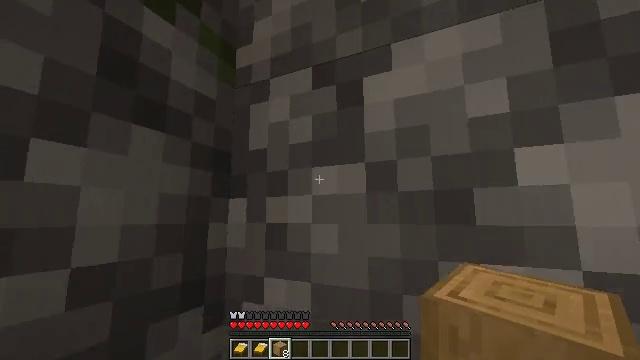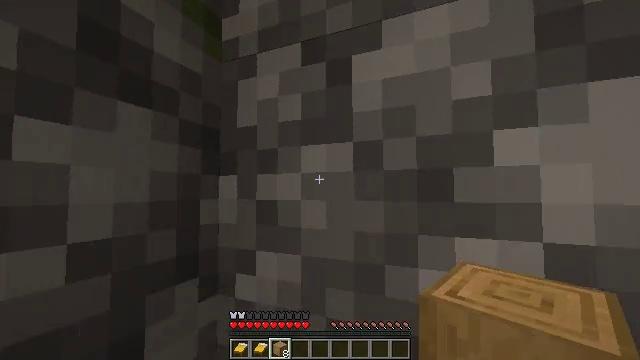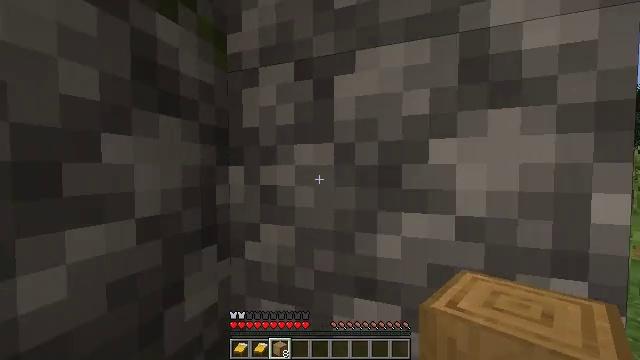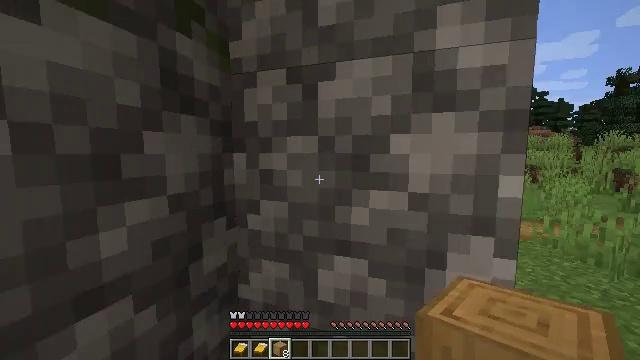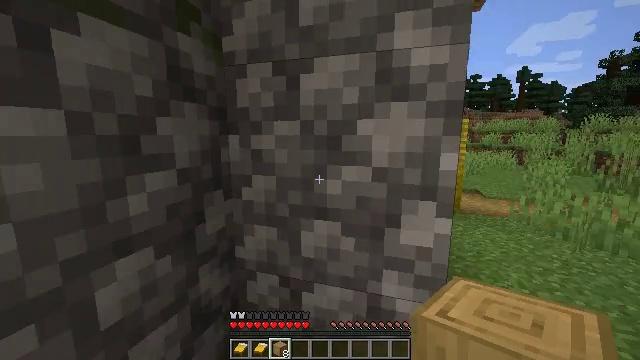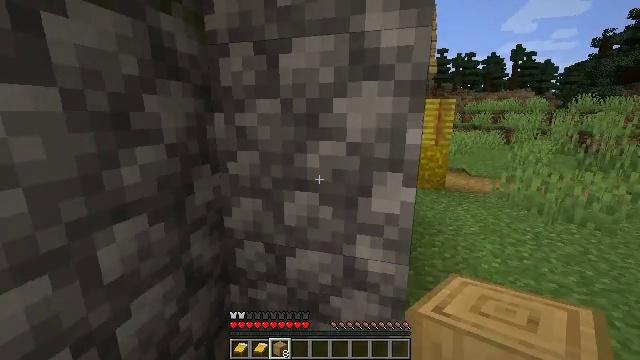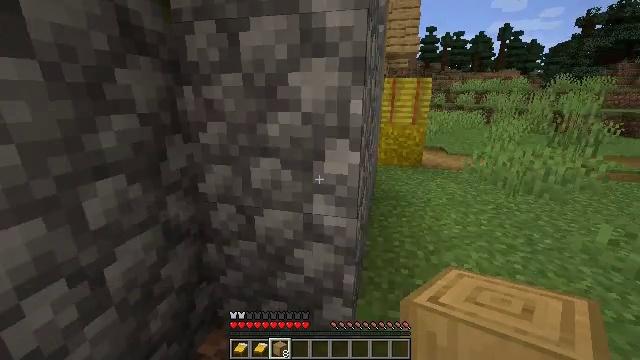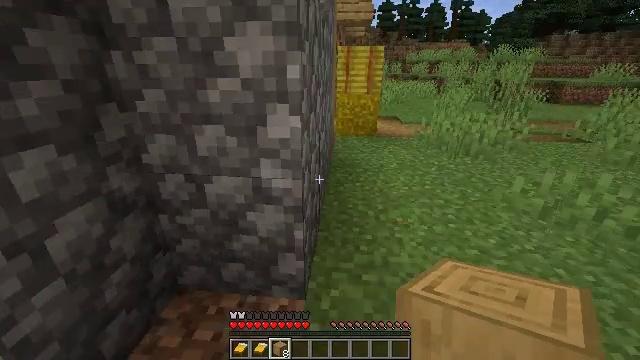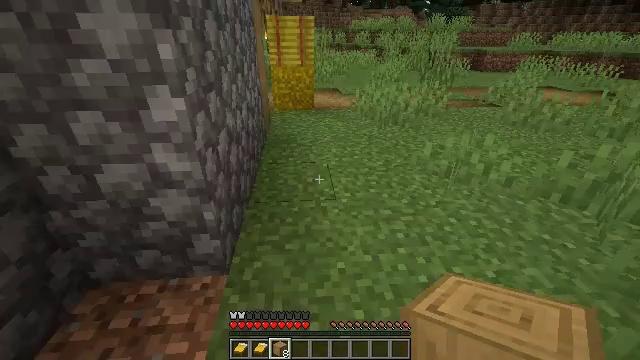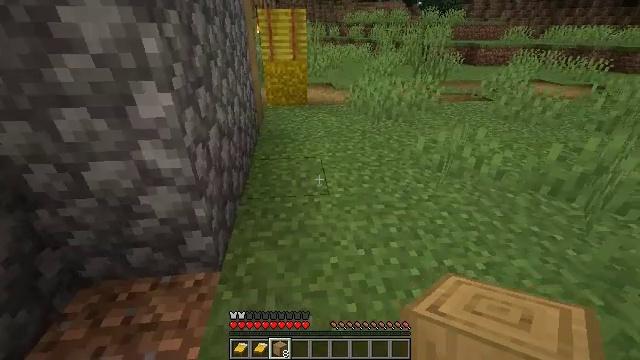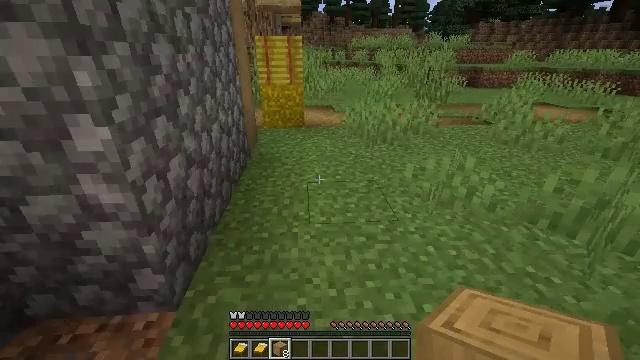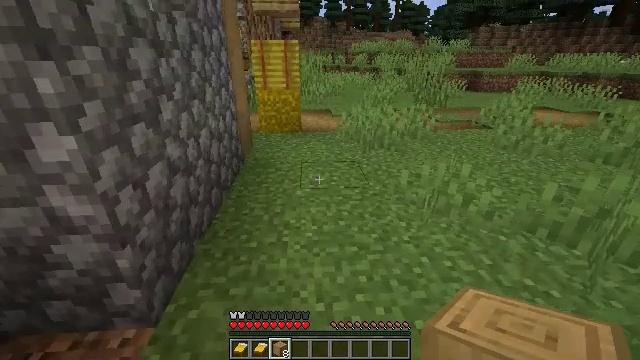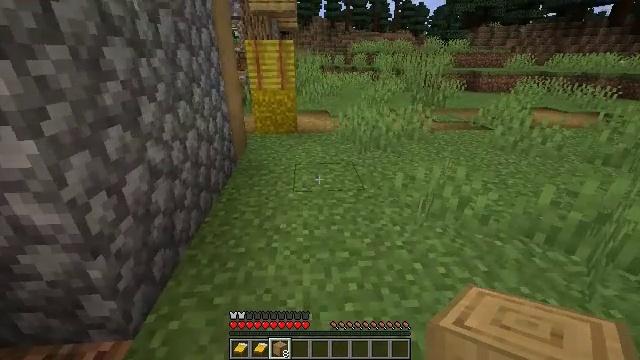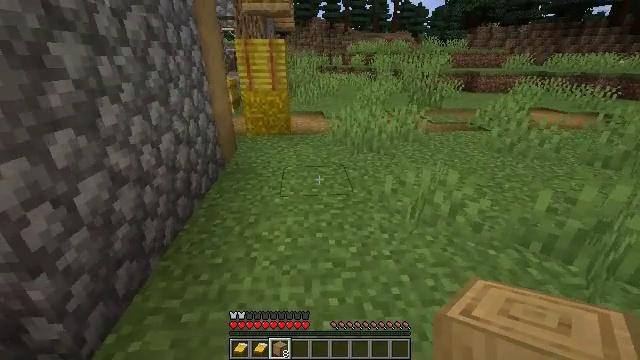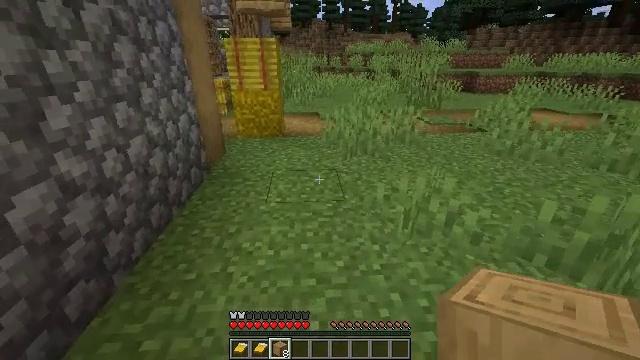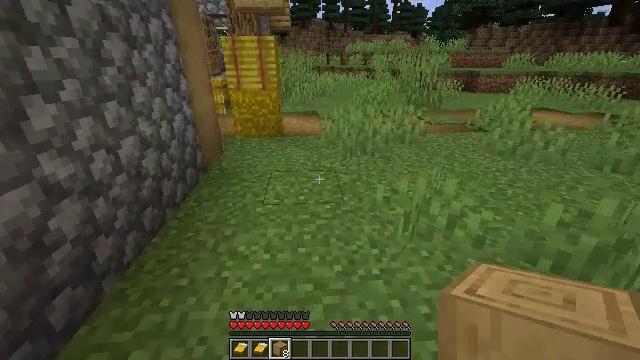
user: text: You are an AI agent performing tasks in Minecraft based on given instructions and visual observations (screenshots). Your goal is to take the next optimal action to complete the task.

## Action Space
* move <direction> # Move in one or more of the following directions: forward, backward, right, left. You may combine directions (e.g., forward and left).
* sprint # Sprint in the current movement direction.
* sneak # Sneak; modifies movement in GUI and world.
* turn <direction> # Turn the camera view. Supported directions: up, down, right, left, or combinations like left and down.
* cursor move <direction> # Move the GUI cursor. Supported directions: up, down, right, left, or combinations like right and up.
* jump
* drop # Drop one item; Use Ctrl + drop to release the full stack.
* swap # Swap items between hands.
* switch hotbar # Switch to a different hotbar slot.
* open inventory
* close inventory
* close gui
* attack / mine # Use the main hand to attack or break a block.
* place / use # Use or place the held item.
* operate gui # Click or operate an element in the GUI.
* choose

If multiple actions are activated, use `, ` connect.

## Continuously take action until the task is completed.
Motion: motion action
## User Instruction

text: Mine the stripped oak log.
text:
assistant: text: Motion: move back, turn right and down
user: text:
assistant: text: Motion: move back, turn right and down
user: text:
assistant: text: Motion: move back, turn right and down
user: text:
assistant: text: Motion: move back and move right, turn right and down
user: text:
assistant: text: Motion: move back and move right, turn right and down
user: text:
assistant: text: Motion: move back and move right, turn right and down
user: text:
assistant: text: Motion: move right, turn right and down
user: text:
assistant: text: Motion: move right, turn right and down
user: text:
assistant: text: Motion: move forward and move right, turn right and down
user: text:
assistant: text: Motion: move forward and move right, turn left and up
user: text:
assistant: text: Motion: move forward and move right
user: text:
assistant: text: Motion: move forward and move right
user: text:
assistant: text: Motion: move forward and move right
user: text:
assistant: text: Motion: move forward
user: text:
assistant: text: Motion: move forward
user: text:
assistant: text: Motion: move forward
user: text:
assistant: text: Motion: move forward
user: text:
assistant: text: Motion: move forward
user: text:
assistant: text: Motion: move forward, turn left
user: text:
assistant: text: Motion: move forward, turn left
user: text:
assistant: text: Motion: move forward, turn left
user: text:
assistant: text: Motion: move forward
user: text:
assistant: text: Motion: move forward, turn left
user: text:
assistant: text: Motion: move forward and move right, turn left
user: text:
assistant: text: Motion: move forward and move right, turn left
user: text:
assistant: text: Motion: move forward and move right, turn left
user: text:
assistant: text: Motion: move forward and move right, turn left
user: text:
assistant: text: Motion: move forward and move right, turn left
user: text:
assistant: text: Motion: move forward and move right, turn left
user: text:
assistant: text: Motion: move forward and move right, turn left